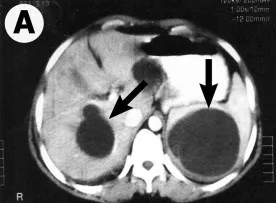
Photographs of transverse computed tomography scan through the liver showing cystic hydatid lesions. Figs. A, B, C, and D refer to case one to four, respectively. Arrows indicate the hydatid cyst.
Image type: radiology (ct)